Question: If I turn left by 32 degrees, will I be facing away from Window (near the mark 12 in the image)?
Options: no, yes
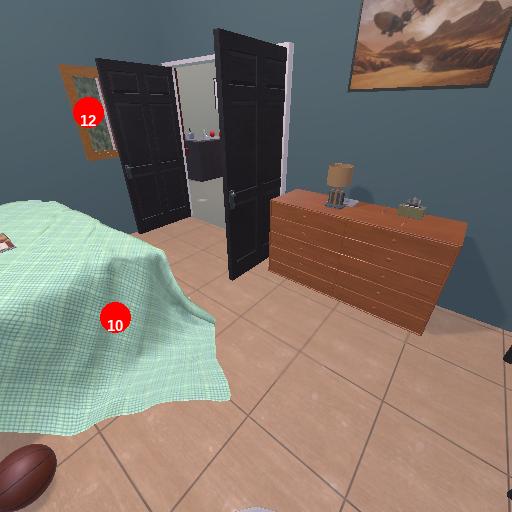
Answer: no